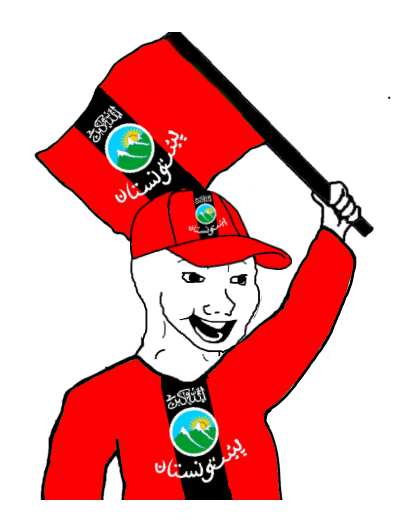
Label: 5_Bloomer